Question:
As you can see, that I have put my the national flags in a folder in Xcode and I am trying to display it to the navigation bar. However, it is not showing up and I found out:
'NSString *imageName = [NSString stringWithFormat:@"%@.icns",countryName]; UIImage *image = [UIImage imageWithContentsOfFile:imageName];'
image is "nil".
Any idea? Thanks!
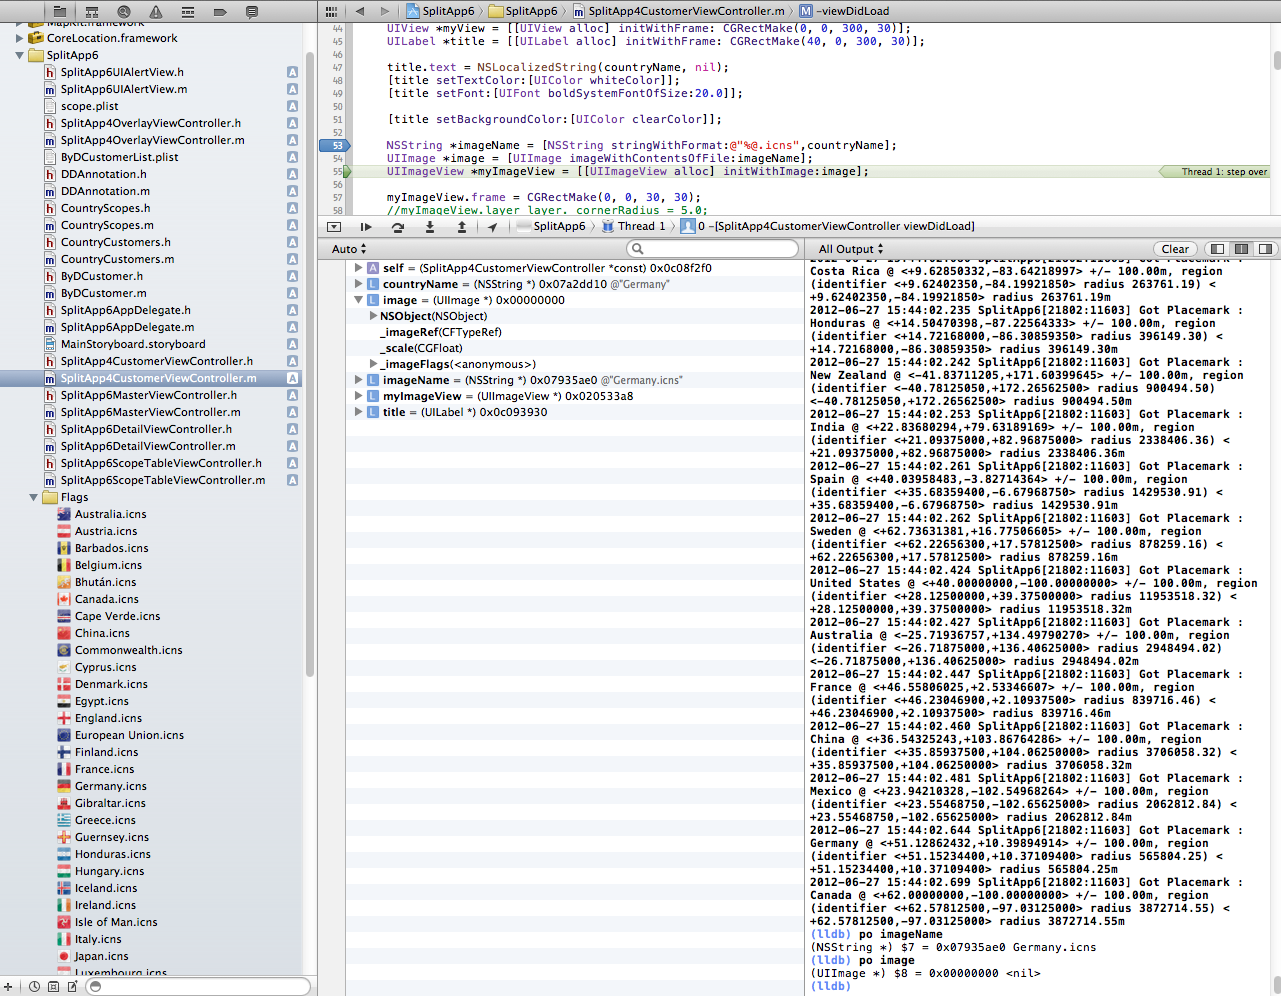
Answer: You could use like this
'''
NSString *imageName = [NSString stringWithFormat:@"%@.icns",countryName];
UIImage *image = [UIImage imageNamed:imageName];
'''
Please Try This